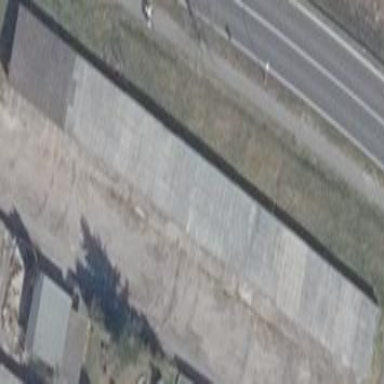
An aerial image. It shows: Group of garages.